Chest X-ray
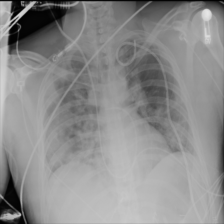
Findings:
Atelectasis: negative
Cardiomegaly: negative
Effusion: negative
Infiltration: positive
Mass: negative
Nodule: negative
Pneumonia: negative
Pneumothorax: negative
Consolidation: negative
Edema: negative
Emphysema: negative
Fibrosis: negative
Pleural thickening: negative
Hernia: negative